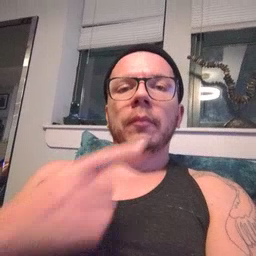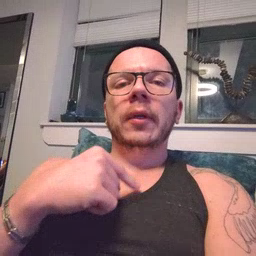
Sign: thirsty